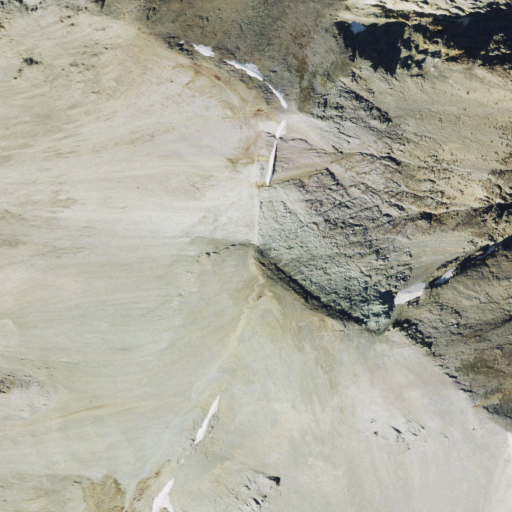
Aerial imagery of mountain in Colorado named Handies Peak containing only barren land